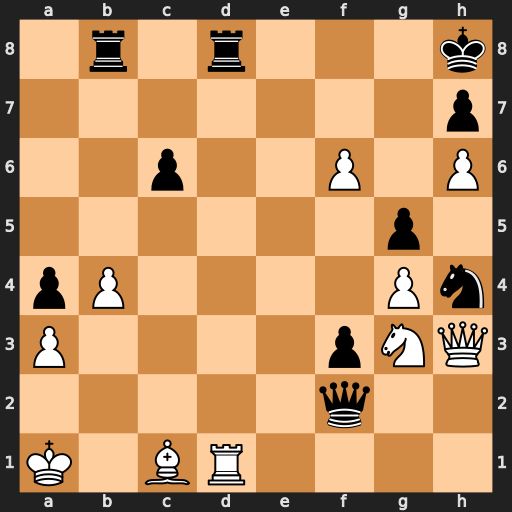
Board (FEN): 1r1r3k/7p/2p2P1P/6p1/pP4Pn/P4pNQ/5q2/K1BR4
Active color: w
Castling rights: -
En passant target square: -
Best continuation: Rxd8+ Rxd8 f7 Rf8 Bb2+